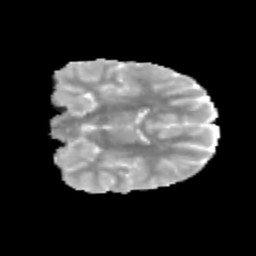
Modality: MD
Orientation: coronal
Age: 9
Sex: male
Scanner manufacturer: siemens
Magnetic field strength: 3 T
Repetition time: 3.8 s
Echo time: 0.07 s